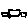
Label: car